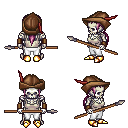
a pixel art fantasy rpg character, male body template, skeleton, white pirate shirt, white pants, pink ponytail hairstyle, leather cap, leather bracers, gold boots, spear, four views (front, back, left, right), 2x2 character sprite sheet, small pixel art, hard edges, no anti-aliasing